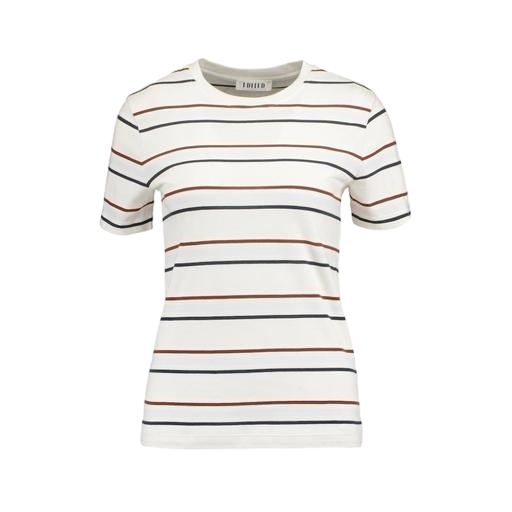
brown women's stripe t-shirt, blue women's stripe true t-shirt, striped t-shirt, white background